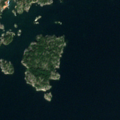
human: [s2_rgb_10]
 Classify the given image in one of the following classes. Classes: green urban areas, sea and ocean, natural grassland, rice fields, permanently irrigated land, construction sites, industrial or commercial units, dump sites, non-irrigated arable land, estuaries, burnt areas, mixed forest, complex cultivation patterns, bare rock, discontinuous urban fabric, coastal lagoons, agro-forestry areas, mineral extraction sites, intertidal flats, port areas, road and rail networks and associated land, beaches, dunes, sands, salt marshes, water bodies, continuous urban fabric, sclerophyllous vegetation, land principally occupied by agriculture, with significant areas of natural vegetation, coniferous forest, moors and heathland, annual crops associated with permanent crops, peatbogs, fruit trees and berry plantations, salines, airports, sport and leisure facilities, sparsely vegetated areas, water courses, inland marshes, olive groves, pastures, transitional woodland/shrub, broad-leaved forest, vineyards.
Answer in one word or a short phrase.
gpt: mixed forest, sea and ocean